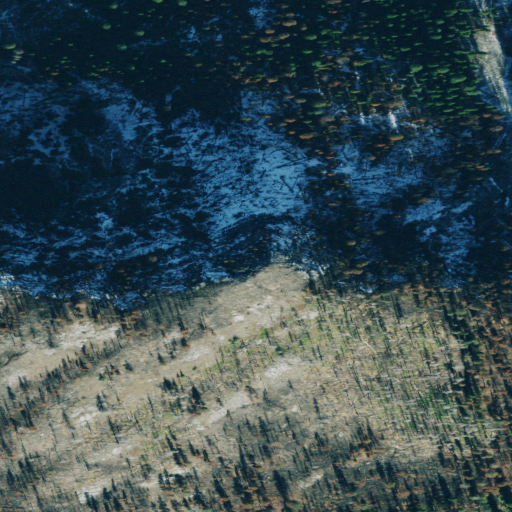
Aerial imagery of mountain in Montana named Feeder Mountain containing evergreen forest, shrub, and grassland